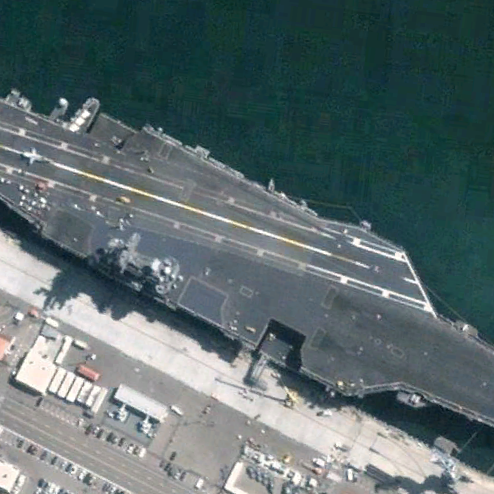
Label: aircraft_carrier